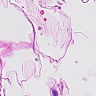
Metastatic tissue present: no